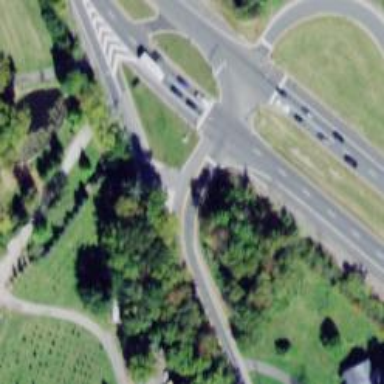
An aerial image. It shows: Jughandle junction on primary link highway.